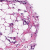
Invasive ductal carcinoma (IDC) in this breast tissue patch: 0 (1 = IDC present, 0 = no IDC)